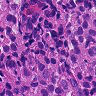
Metastatic tissue present: yes